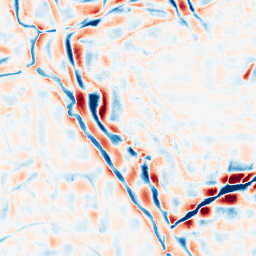
Category: wavelet
Decomposition family: wavelet_biorthogonal
Decomposition parameters: wavelet: bior4.4
level: 4
Upsampling method: regularized
Upsampling parameters: scale: 2
lambda_reg: 0.01
Upsampling scale: 2